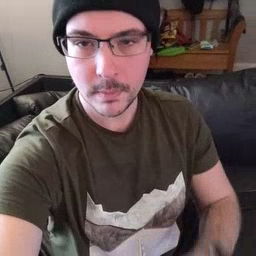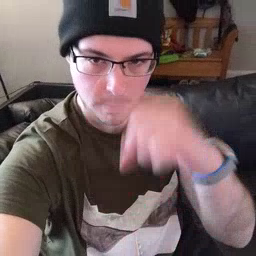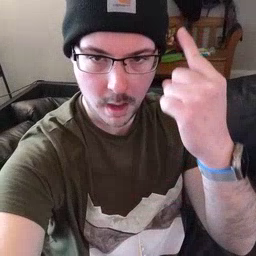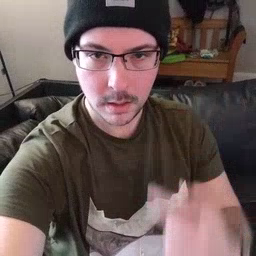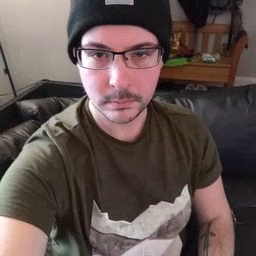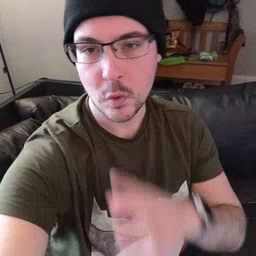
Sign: black